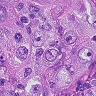
Metastatic tissue present: yes